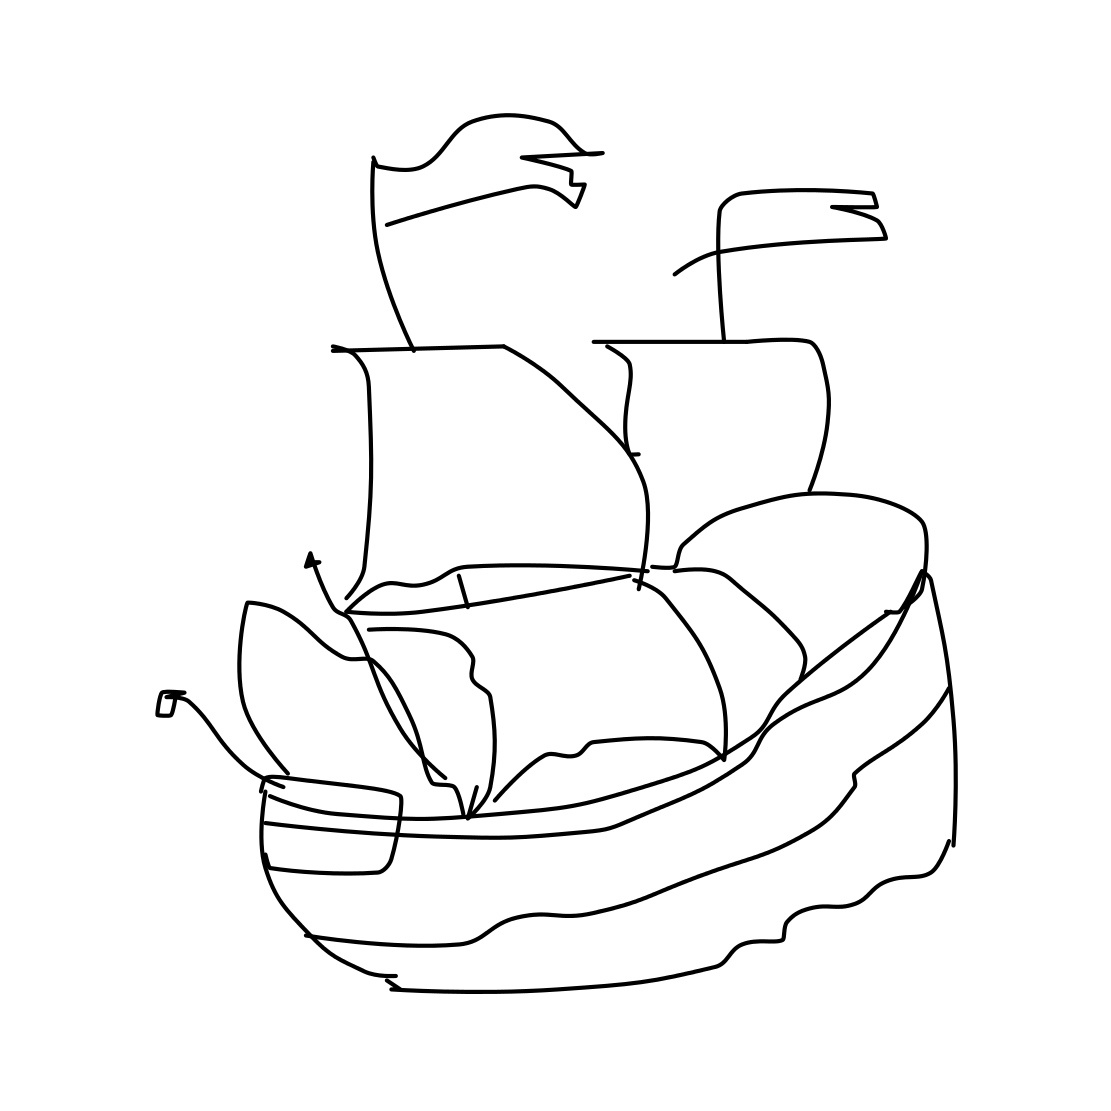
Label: ship